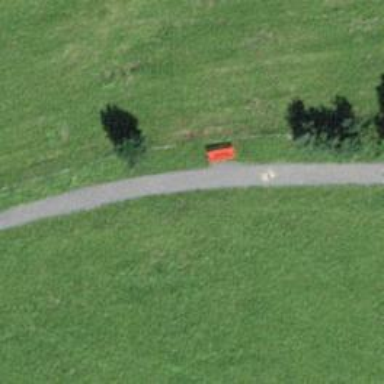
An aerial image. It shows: Bench.